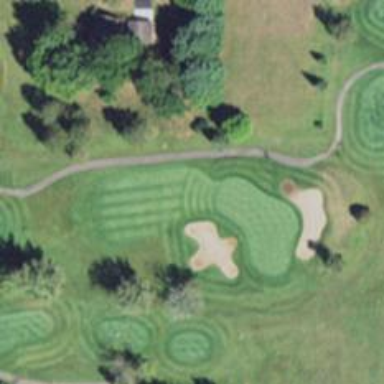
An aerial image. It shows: View of golf hole.